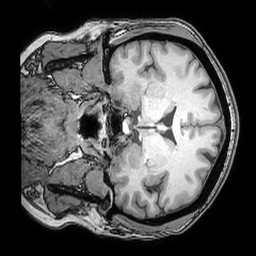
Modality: T1w
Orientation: coronal
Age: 37
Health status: ill
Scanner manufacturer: philips
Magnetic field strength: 3 T
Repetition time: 0.007 s
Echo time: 0.0035 s